Interaction volume radius: 10 \u00c5
Interaction volume height: 10 \u00c5
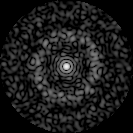
Disorder parameter: 0.831